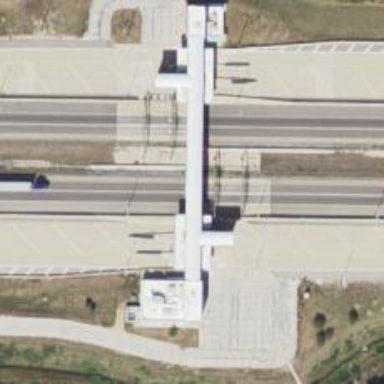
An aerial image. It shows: Toll gantry on the road.